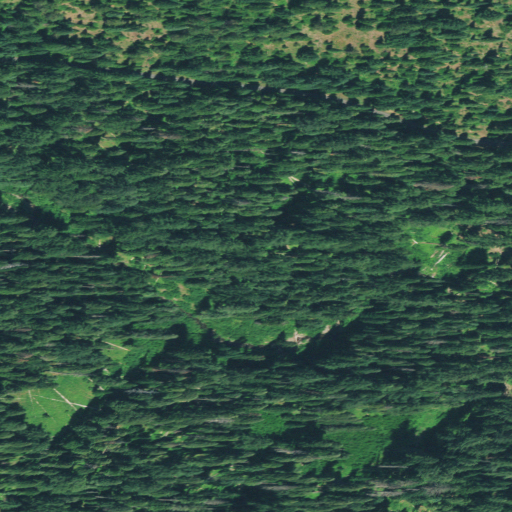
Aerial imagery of valley in Oregon named Buck Canyon containing evergreen forest, grassland, and shrub